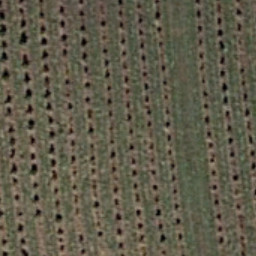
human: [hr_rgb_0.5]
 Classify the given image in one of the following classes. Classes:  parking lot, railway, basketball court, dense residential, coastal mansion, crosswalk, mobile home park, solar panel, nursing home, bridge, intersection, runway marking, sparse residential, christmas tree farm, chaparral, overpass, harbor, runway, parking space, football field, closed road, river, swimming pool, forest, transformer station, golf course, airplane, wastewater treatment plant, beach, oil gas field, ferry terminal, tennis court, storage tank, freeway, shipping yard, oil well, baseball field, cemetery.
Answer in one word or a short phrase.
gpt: christmas tree farm